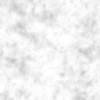
Label: no_change